Question: My question relates to the code in my single-threaded app that updates the devices' local database data via a NSURLConnection to a web service.
My NSURLConnection initialization is not going into any of it's implemented methods and it has me puzzled.
Inside my AppDelegate.m -> applicationDidFinishLaunching method, I am creating a NSURLConnection object:
'''
//AppDelegate.m
- (void)applicationDidFinishLaunching:(UIApplication *)application
{
// ... Building request URL here ...
NSString *requestURL = [NSString stringWithFormat:@"%@%@", URI,urlEncodedParamStr]
NSURLRequest *request = [NSURLRequest requestWithURL:[NSURL URLWithString:requestURL]];
NSURLConnection *connection = [[NSURLConnection alloc] initWithRequest:request delegate:self];
responseData = [[NSMutableData data] retain];
if(connection !=nil)
[connection release];
}
'''
Execution should now proceed to any of the following appropriate NSURLConnection methods
that I implemented in AppDelegate.m:
'''
- (void)connection:(NSURLConnection *)connection didReceiveResponse:(NSURLResponse *)response{[responseData setLength:0];}
- (void)connection:(NSURLConnection *)connection didReceiveData:(NSData *)data {[responseData appendData:data];}
- (void)connectionDidFinishLoading:(NSURLConnection *)connection{//my implementation}
- (void)connection:(NSURLConnection *)connection didFailWithError:(NSError *)error {//my implementation}
'''
But instead, execution continues, with the line directly after the init of NSURLConnection *connection, not executing any of the NSURLConnection implemented methods. I have confirmed that the request is not nil and put breakpoints in the implemented NSURLConnection methods - They are not being called.

What's going on?
Thanks as always!
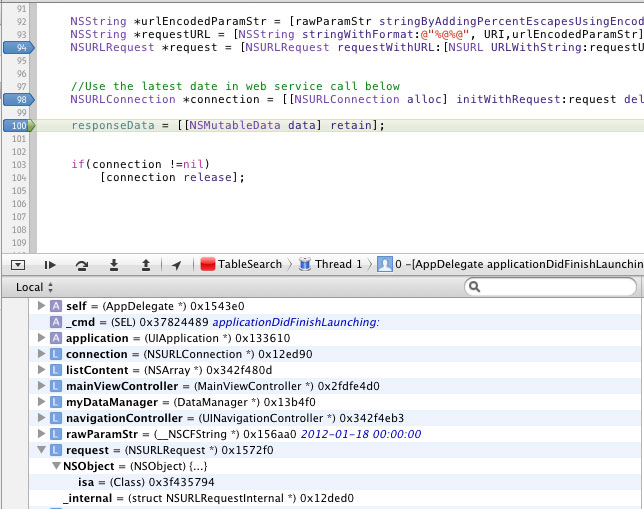
Answer: You need to call
'''
[connection start];
'''
before the remote call will actually be started.
It's an asynchronous call and is executed in a background thread. The response is received later and your 'connection...' method will be called then (which can be up to the timeout (30 seconds) time later).